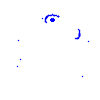
Particle: electron